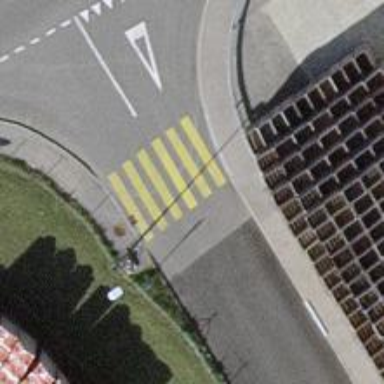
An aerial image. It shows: Uncontrolled zebra crossing on the road.